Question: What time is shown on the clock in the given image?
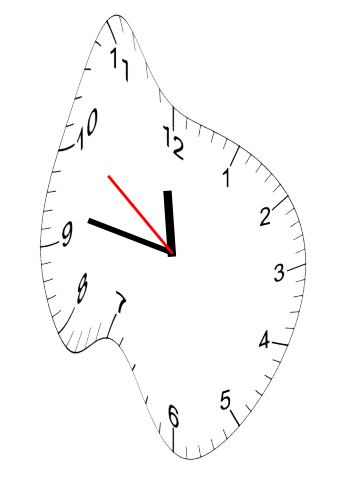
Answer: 11:46:51